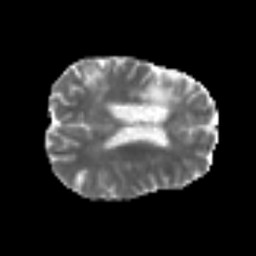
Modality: MD
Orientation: axial
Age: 56
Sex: male
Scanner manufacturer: siemens
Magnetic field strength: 3 T
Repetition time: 6.1 s
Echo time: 0.101 s